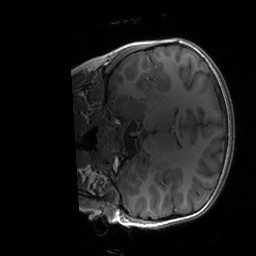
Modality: T1w
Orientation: coronal
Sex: female
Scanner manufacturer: siemens
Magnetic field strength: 3 T
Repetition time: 1.9 s
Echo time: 0.00243 s